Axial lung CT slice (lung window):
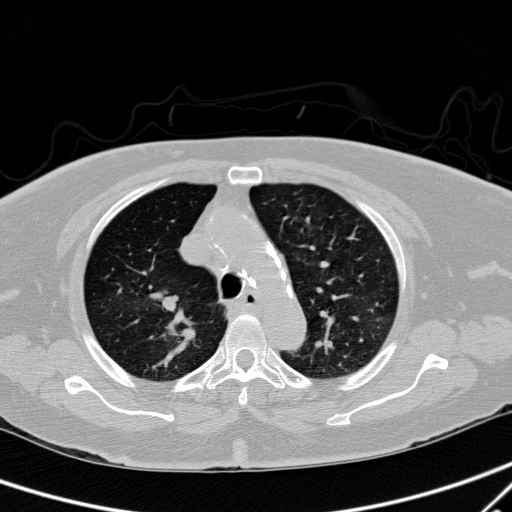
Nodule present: no